Question: <URL>
I have read quite bit and I ended up even to setup but that ended up to be too much for me and all I need is only a simple Basic Auth and to add a small protection on it, basically add a base64.
The idea was to have something like this in header:
'{'Authorization': 'Basic aGVsbG86d29ybGQ='} #hello:world'
However my knowledge is pretty low and I am having the first issue with even configure on how to use my own username and password with:
'''
from fastapi import Depends, FastAPI
from fastapi.security import HTTPBasic, HTTPBasicCredentials
app = FastAPI()
security = HTTPBasic()
@app.get("/users/me")
def read_current_user(credentials: HTTPBasicCredentials = Depends(security)):
return {"username": credentials.username, "password": credentials.password}
'''

### My question:
How can I choose my own username and password and after that be ablet o use base64 to encode/decode the Authorization to be able to send to header something like:
'{'Authorization': 'Basic aGVsbG86d29ybGQ='} #hello:world'
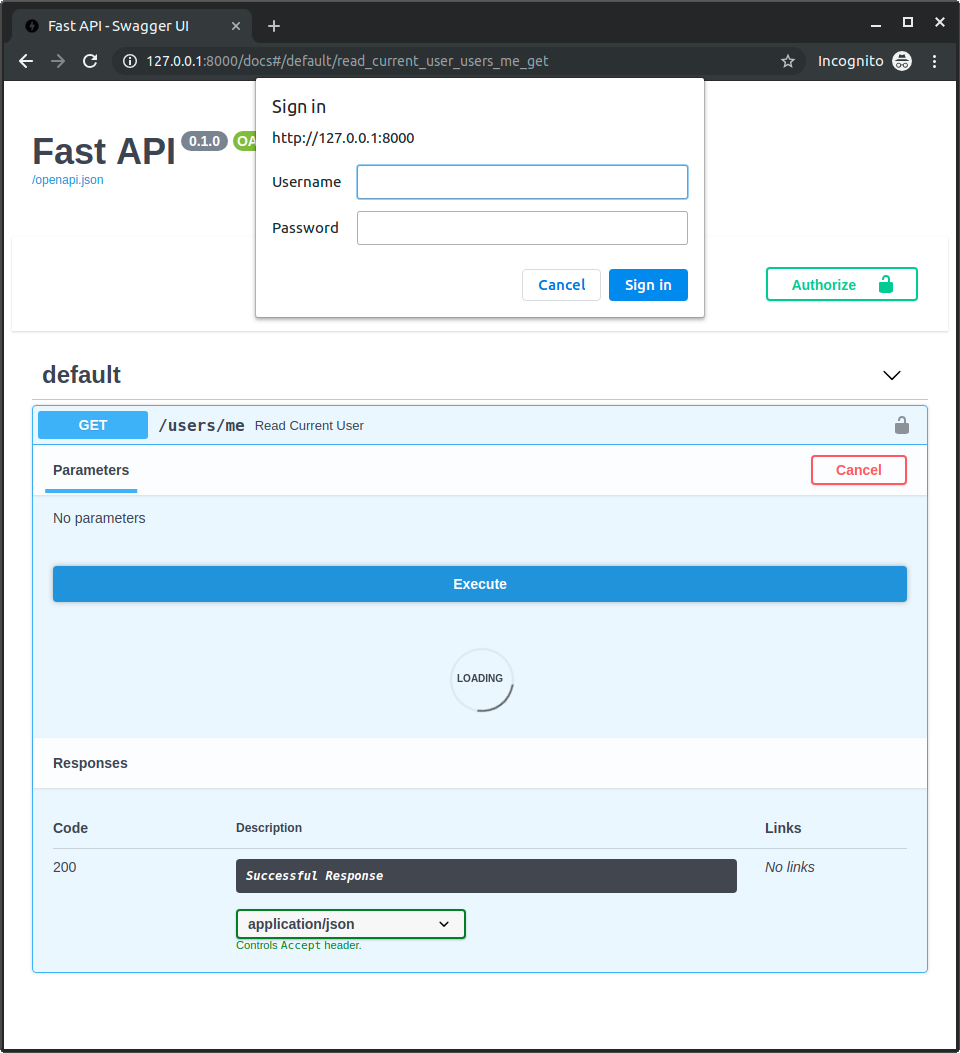
Answer: I haven't worked with FastAPI, but I took a look at the docs. You have the following source code provided there:
'''
from fastapi import Depends, FastAPI, HTTPException
from fastapi.security import HTTPBasic, HTTPBasicCredentials
from starlette.status import HTTP_401_UNAUTHORIZED
app = FastAPI()
security = HTTPBasic()
def get_current_username(credentials: HTTPBasicCredentials = Depends(security)):
if credentials.username != "foo" or credentials.password != "password":
raise HTTPException(
status_code=HTTP_401_UNAUTHORIZED,
detail="Incorrect email or password",
headers={"WWW-Authenticate": "Basic"},
)
return credentials.username
@app.get("/users/me")
def read_current_user(username: str = Depends(get_current_username)):
return {"username": username}
'''
So what you have to do is to use a 'Depends' object. This hier is a simple example, but usually your 'get_current_username()' would do a database query to check if the user and their corresponding password exist.
You can also take a look at this git-repo <URL>
I hope this helps you! :)